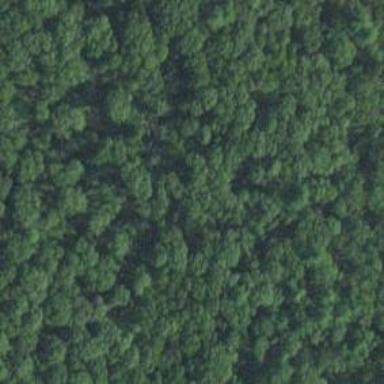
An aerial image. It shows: Mixed leaf woodland.